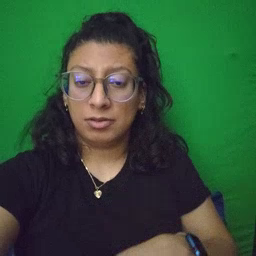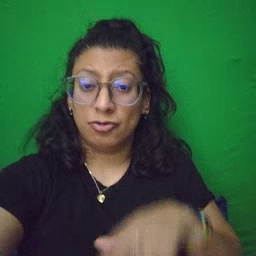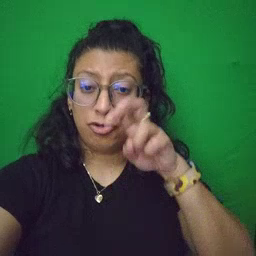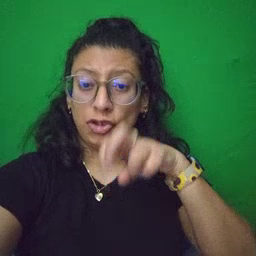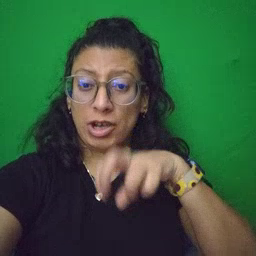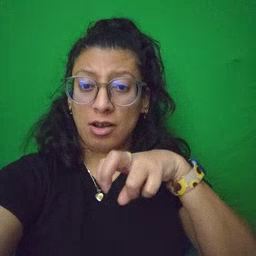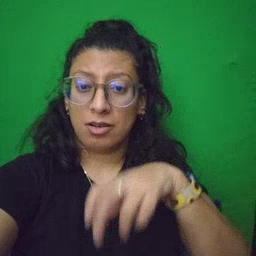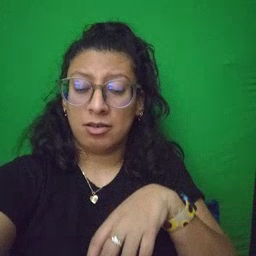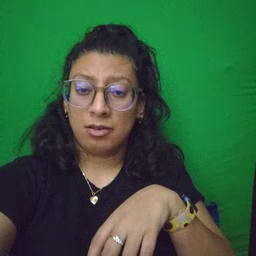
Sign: chair